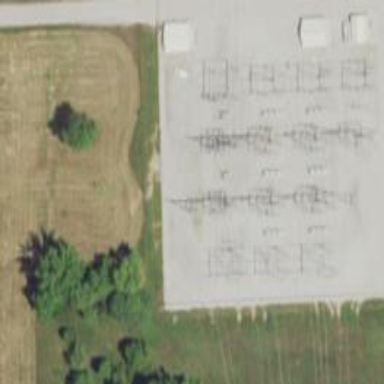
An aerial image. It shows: Switch used for power control.